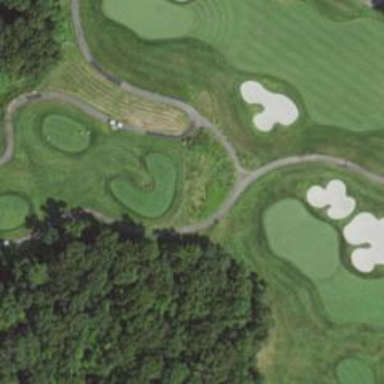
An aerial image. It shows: Golf cartpath that is also road path.